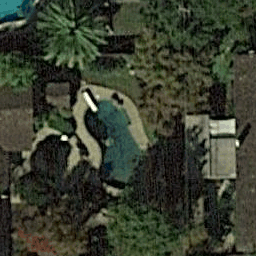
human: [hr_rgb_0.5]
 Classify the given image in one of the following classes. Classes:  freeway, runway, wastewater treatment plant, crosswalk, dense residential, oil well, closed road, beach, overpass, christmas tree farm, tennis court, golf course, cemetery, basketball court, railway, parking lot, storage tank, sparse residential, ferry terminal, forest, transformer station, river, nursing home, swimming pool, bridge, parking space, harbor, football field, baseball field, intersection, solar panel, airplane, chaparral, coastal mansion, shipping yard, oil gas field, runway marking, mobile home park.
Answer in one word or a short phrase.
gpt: swimming pool